Interaction volume radius: 5 \u00c5
Interaction volume height: 25 \u00c5
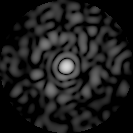
Disorder parameter: 0.8484